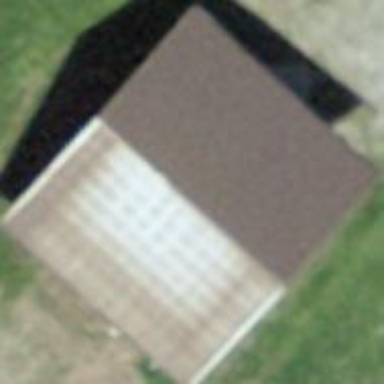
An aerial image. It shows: Barn.